Chest X-ray:
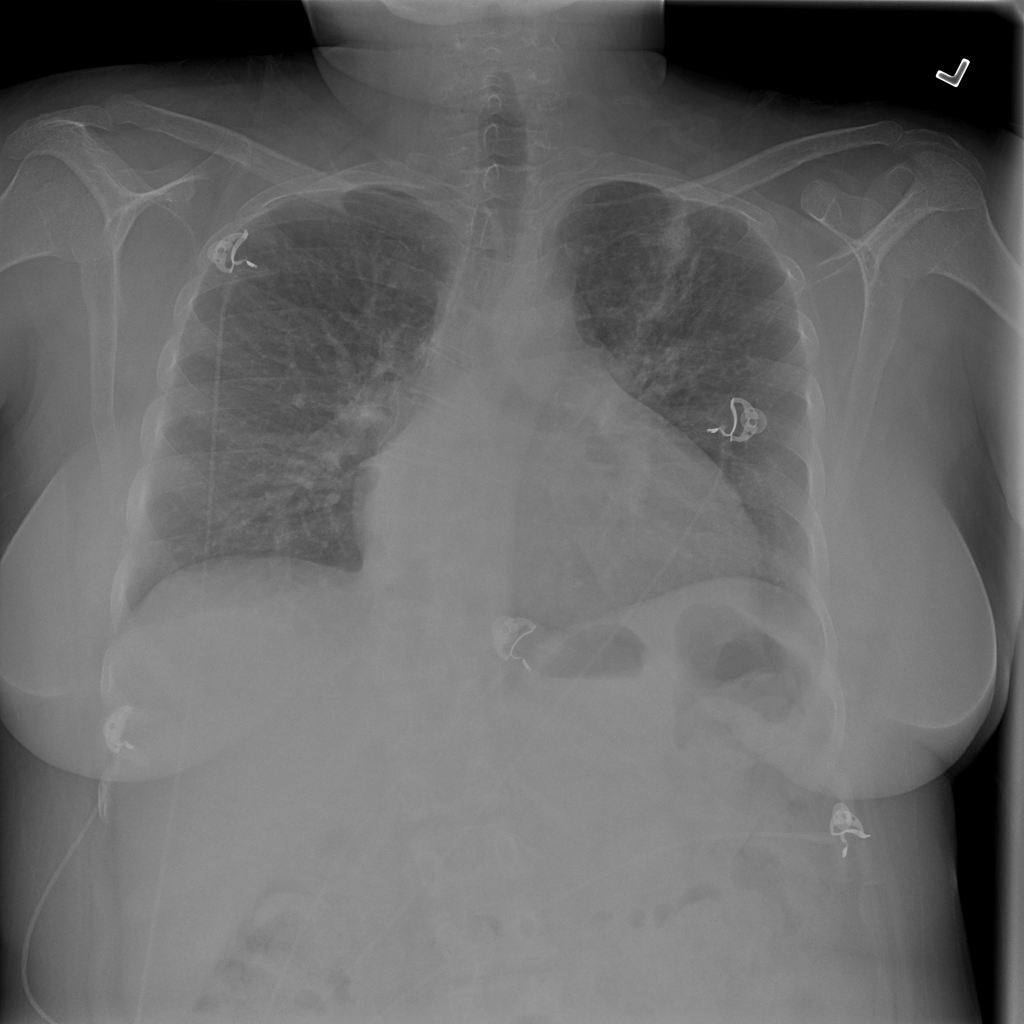
Findings: Consolidation
No abnormal finding: no